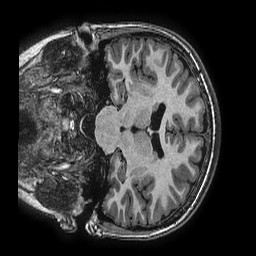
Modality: T1w
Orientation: coronal
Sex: female
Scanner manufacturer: ge
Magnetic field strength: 3 T
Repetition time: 0.0077 s
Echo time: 0.003436 s